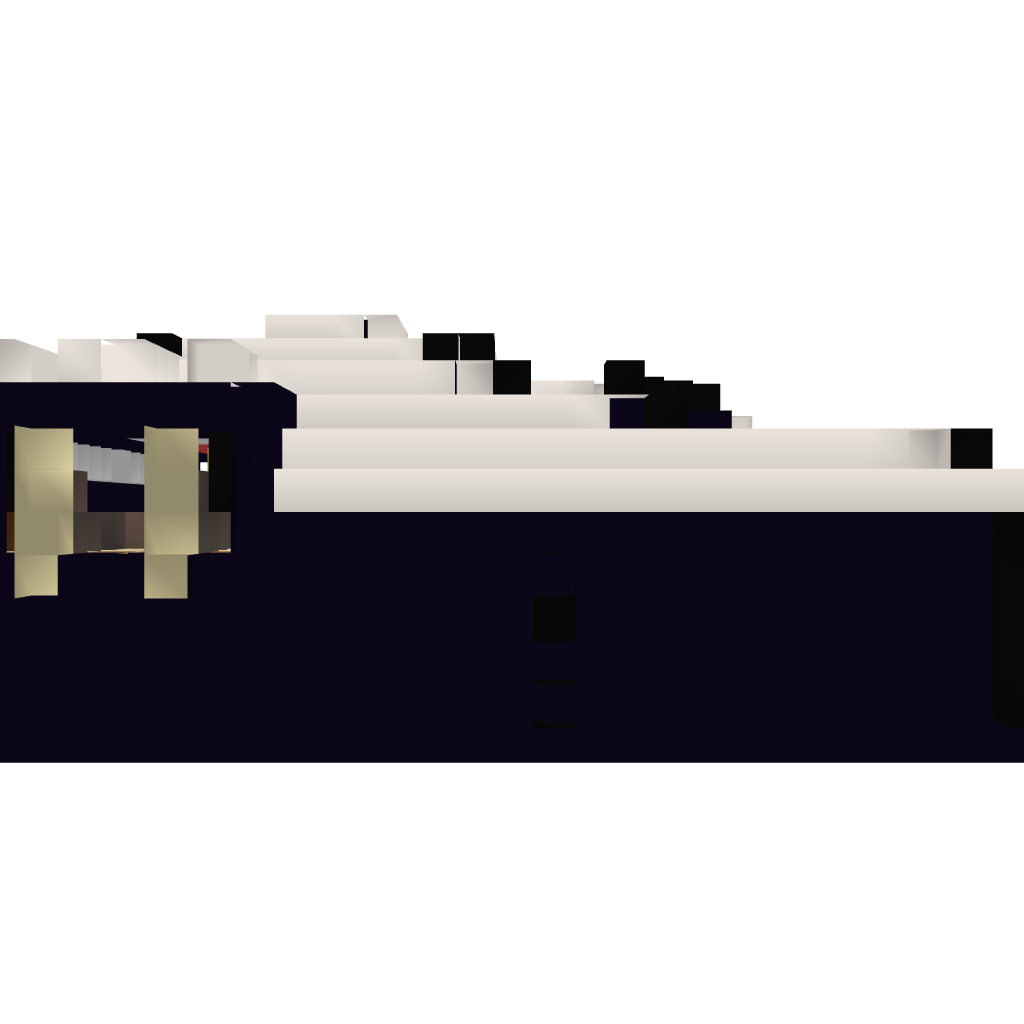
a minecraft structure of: Train Station for the Nether - Automated